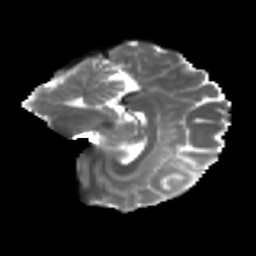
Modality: T2w
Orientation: sagittal
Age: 42
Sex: female
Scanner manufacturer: ge
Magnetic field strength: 3 T
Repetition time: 7.8 s
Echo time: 0.0611 s